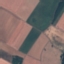
Land use / land cover: AnnualCrop